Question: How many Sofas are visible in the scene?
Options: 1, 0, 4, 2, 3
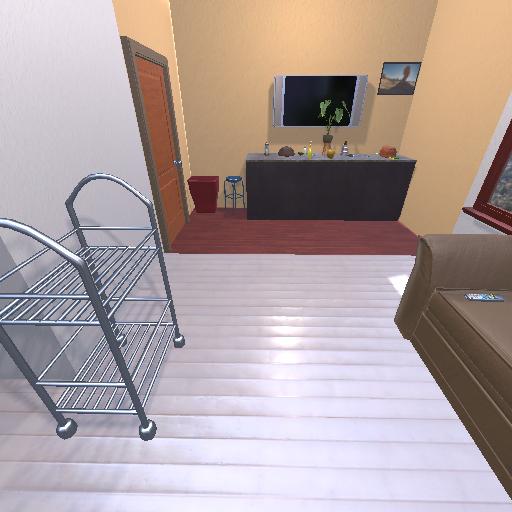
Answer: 1